Question: So, im using bootstrap 3.0, and working on columns, and im having problem with column heights.
My desired output is to have white border in between column, i was able to achieve this on columns with same height, but if the columns is shorter in height, the border is short also,

I tried setting the columns' height to 100%, but is doesnt work, setting the column's height via exact px (100px) works, but i cant use this since i need the column height to be responsive
Here is my html code
'''
<div class="col-xs-12 bg-8560a9">
<div class="col-xs-4 text-left border-right-white full-height">Europe Zone 1 (West)</div>
<div class="col-xs-4 border-right-white full-height">
<div class="col-xs-6">794 M</div>
<div class="col-xs-6">81.6%</div>
</div>
<div class="col-xs-4 full-height">
<div class="col-xs-6">833 M</div>
<div class="col-xs-6">83.5%</div>
</div>
</div>
'''
css
'''
.full-height{height:100% !important;}
'''
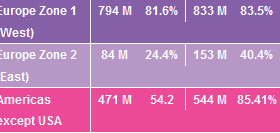
Answer: This is the common Problem that occurs when height and width don't behave same for Browser,you can skip setting width but for element height this is generic issue
suppose your parent element has 'height: auto'; and setting percentage height to children will
confuse browser to calculate height for element from an undefined value,since it is null so browser will do nothing.
you need to add
'''
<div class="col-xs-12 bg-8560a9 full-height">
<div class="col-xs-4 text-left border-right-white full- height">Europe Zone 1 (West)</div>
<div class="col-xs-4 border-right-white full-height">
<div class="col-xs-6">794 M</div>
<div class="col-xs-6">81.6%</div>
</div>
<div class="col-xs-4 full-height">
<div class="col-xs-6">833 M</div>
<div class="col-xs-6">83.5%</div>
</div>
</div>
'''
this will again work only if parent element height is set,
full reference to this problem is <URL>
So, if you want to set a height on your web pages to a percentage, you have to set the height of every parent element of the one you want the height defined.